Field crop: maize
Growth stage: 1
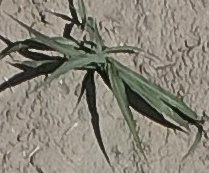
Species: sorghum